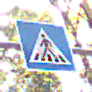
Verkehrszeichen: FussgaengerueberwegRechts
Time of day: MorningAfternoon
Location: Outdoor (Nature)
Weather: Overcast
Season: Autumn
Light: Natural